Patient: sex M, age 58
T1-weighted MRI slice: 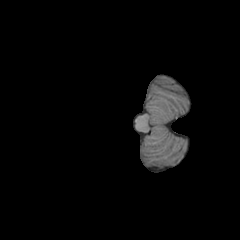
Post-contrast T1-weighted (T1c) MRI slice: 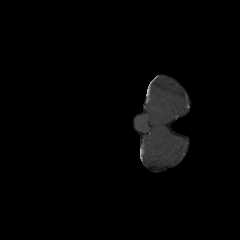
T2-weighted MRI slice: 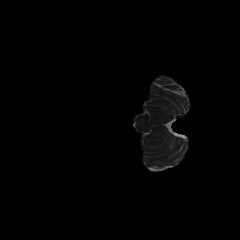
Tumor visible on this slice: no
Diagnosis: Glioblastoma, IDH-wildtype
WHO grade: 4